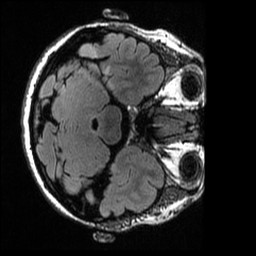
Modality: T2w
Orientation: axial
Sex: female
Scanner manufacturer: ge
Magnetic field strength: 3 T
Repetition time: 6 s
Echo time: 0.1256 s